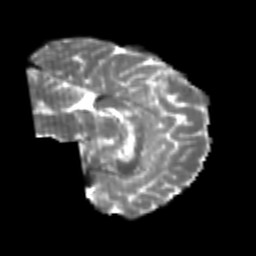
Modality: T2w
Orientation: sagittal
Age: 23
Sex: female
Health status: healthy
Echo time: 0.074 s